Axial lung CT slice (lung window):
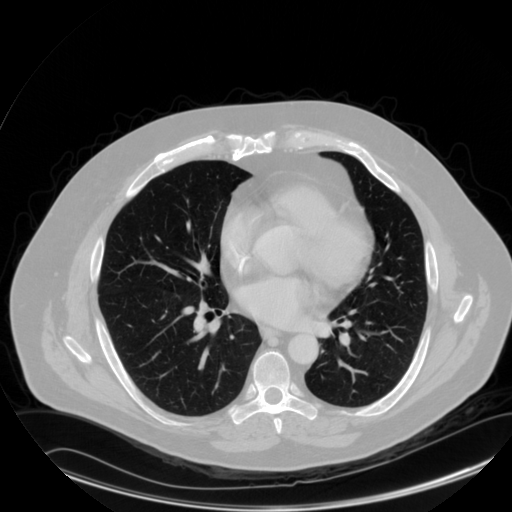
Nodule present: no